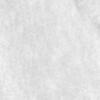
Label: no_change